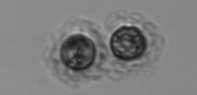
Label: Emiliania_huxleyi